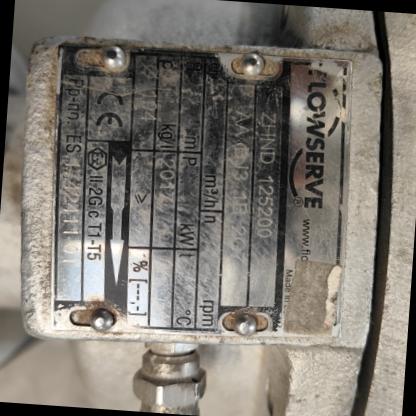
Klasa: tabliczka-znamionowa